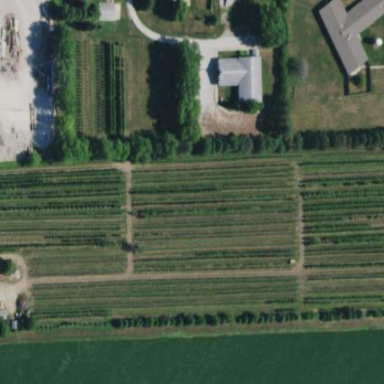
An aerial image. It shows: Orchard.